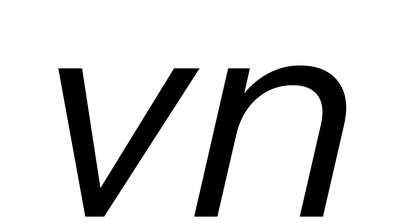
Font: InstrumentSans-Italic_Italic